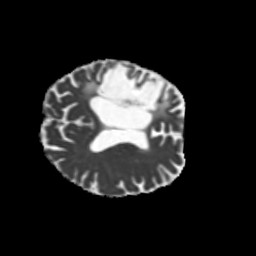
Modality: MD
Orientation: axial
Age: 66
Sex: female
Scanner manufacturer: siemens
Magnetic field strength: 3 T
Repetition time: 5.25 s
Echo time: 0.08 s